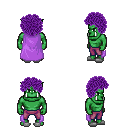
a pixel art fantasy rpg character, male body template, orc, green skin, lavender cape, magenta pants, purple curly afro hairstyle, white slippers, four views (front, back, left, right), 2x2 character sprite sheet, small pixel art, hard edges, no anti-aliasing